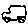
Label: car